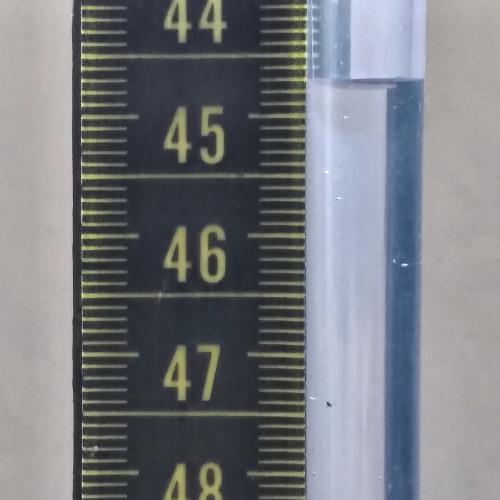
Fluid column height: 44.7 cm